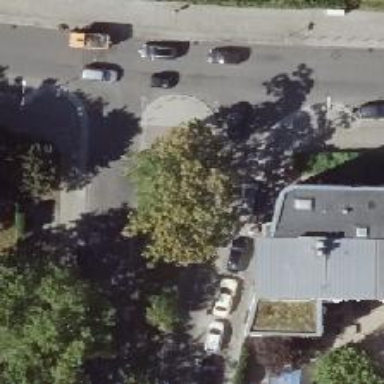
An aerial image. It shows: Footway that serves as traffic island.